Question: I have a problem, I would like to put the qr code close to the margin, but I can't remove that white margin. I'm generating it as follows:

'''
<table>
<tr>
<td>
<img src="https://chart.googleapis.com/chart?chs=200x200&cht=qr&chl={link}">
</td>
</tr>
</table>
'''
How can I do it?
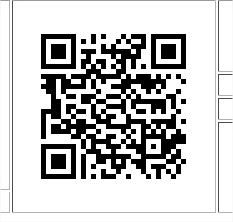
Answer: I cropped your qr code by moving it into div, which is smaller and positions image outside its boundary. Thanks to the overflow hidden, the contents of the image, outside div is cropped.
'''
.wrapper {
overflow: hidden;
position: relative;
width: 140px;
height: 140px;
}
.wrapper > img {
position: absolute;
top: -30px;
left: -30px;
}
'''
'''
<table border=1>
<tr>
<td>
<div class=wrapper>
<img src="https://chart.googleapis.com/chart?chs=200x200&cht=qr&chl={link}">
</div>
</td>
</tr>
</table>
'''